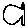
Label: fish